Field crop: maize
Growth stage: 2
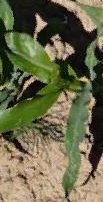
Species: maize